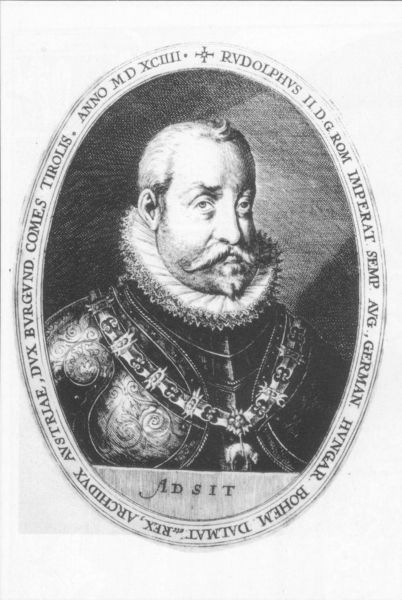
Titel: Bildnis des Rudolf II., Kaiser des Hl. Römischen Reichs deutscher Nation
Künstler: Dominicus Custos
Institution: (Seriendruck)
Schlagwörter: kopf, mann, schatten, weiß, haar, licht, ohr, schmuck, schwarz, blick, bart, schnurrbart, augen, kragen, rahmen, spitze, bildnis, halskrause, niederlande, portrait, porträt, auge, haare, mantel, reich, adel, locke, oval, adlig, spanien, schrift, kette, grafik, graphik, könig, dekoration, inschrift, glatze, verzierung, edel, lamm, medaillon, druck, schwarz weiß, radierung, stich, militär, text, orden, herrscher, krause, rüstung, spitzbart, österreich, rom, medallion, ritterrüstung, adliger, insignien, latein, umschrift, amnn, haarlocke, seriendruck, imperator, ungarn, goldenes flies, kuoferstich, männerporträt, baret, kupgerstich, adsit, german, österreich-ungarn